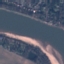
Land use / land cover: River